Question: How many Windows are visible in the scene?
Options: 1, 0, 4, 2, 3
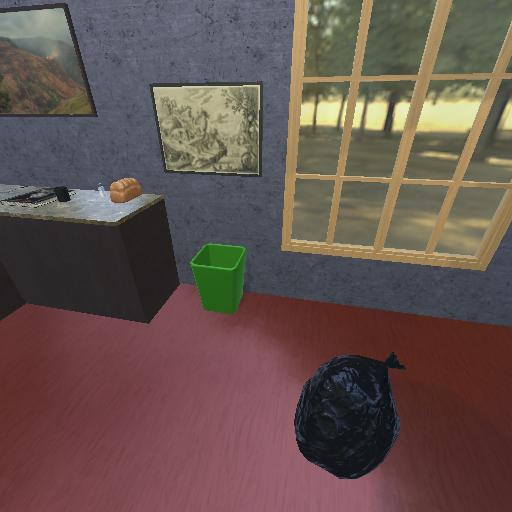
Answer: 1